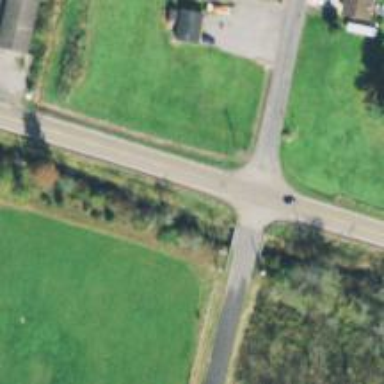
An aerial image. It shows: Residential road with bridge.